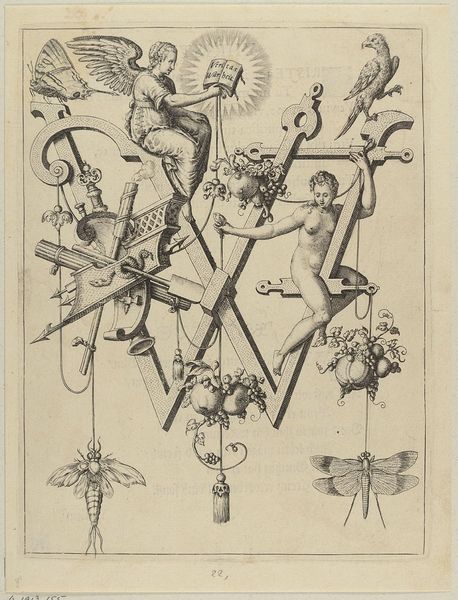
Titel: Der Buchstabe W, Blatt aus der Folge 'Nova Alphati Effictio Historiis'
Künstler: Johann Theodor de Bry
Standort: Hamburg
Institution: Museum für Kunst und Gewerbe Hamburg
Schlagwörter: akt, vogel, frau, tiere, personen, pflanzen, engel, frucht, schrift, papier, frauenakt, bogen, grafik, graphik, ornamente, fotografie, photographie, buch, strahlen, druckgraphik, druckgrafik, stich, buchstaben, insekten, schmetterling, triumph, konstruktion, insekt, kupferstich, pfeil, falter, groteske, wahrheit, alphabet, gerippt, aktdarstellung, veritas, schwarzweißzeichnung, weibliche, reproduktionen, nuda, w, druckerzeugnisse, insecta, schweifwerk, kerbtiere, hexapoda, früchte, vögel, tierornamente, dingen, ornamentstich, vorlageblätter, göttinnen, schweifgroteske, trophäe, buchstabe w